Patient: sex M, age 55
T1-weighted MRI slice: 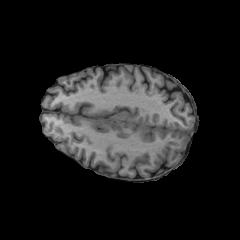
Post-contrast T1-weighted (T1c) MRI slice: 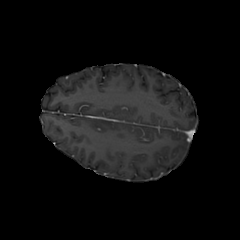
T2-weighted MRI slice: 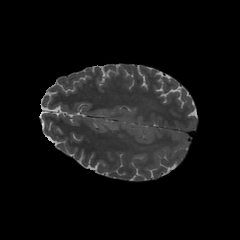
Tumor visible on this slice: no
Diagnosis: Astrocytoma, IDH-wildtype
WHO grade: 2